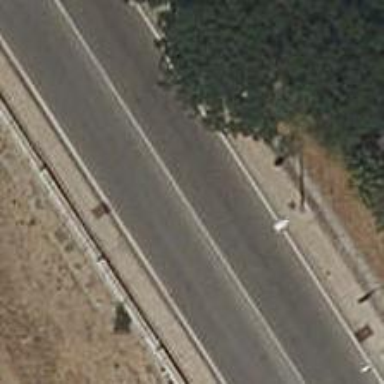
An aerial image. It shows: Trunk link highway.